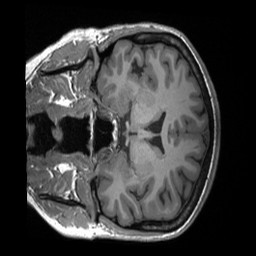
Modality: T1w
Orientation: coronal
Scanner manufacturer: siemens
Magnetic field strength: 3 T
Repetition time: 2.4 s
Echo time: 0.00224 s